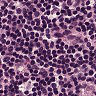
Metastatic tissue present: no